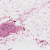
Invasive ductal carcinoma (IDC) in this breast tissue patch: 0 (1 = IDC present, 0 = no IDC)